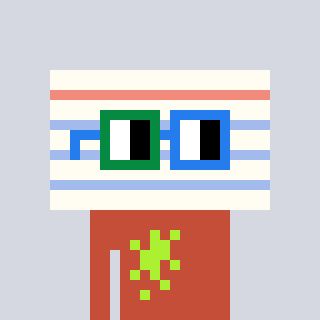
a pixel art character with square green and blue glasses, a empty notebook page-shaped head and a rust-colored body on a cool background